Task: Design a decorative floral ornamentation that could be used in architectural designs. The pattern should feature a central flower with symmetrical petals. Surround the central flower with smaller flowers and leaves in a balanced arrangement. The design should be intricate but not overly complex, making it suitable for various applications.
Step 1025:
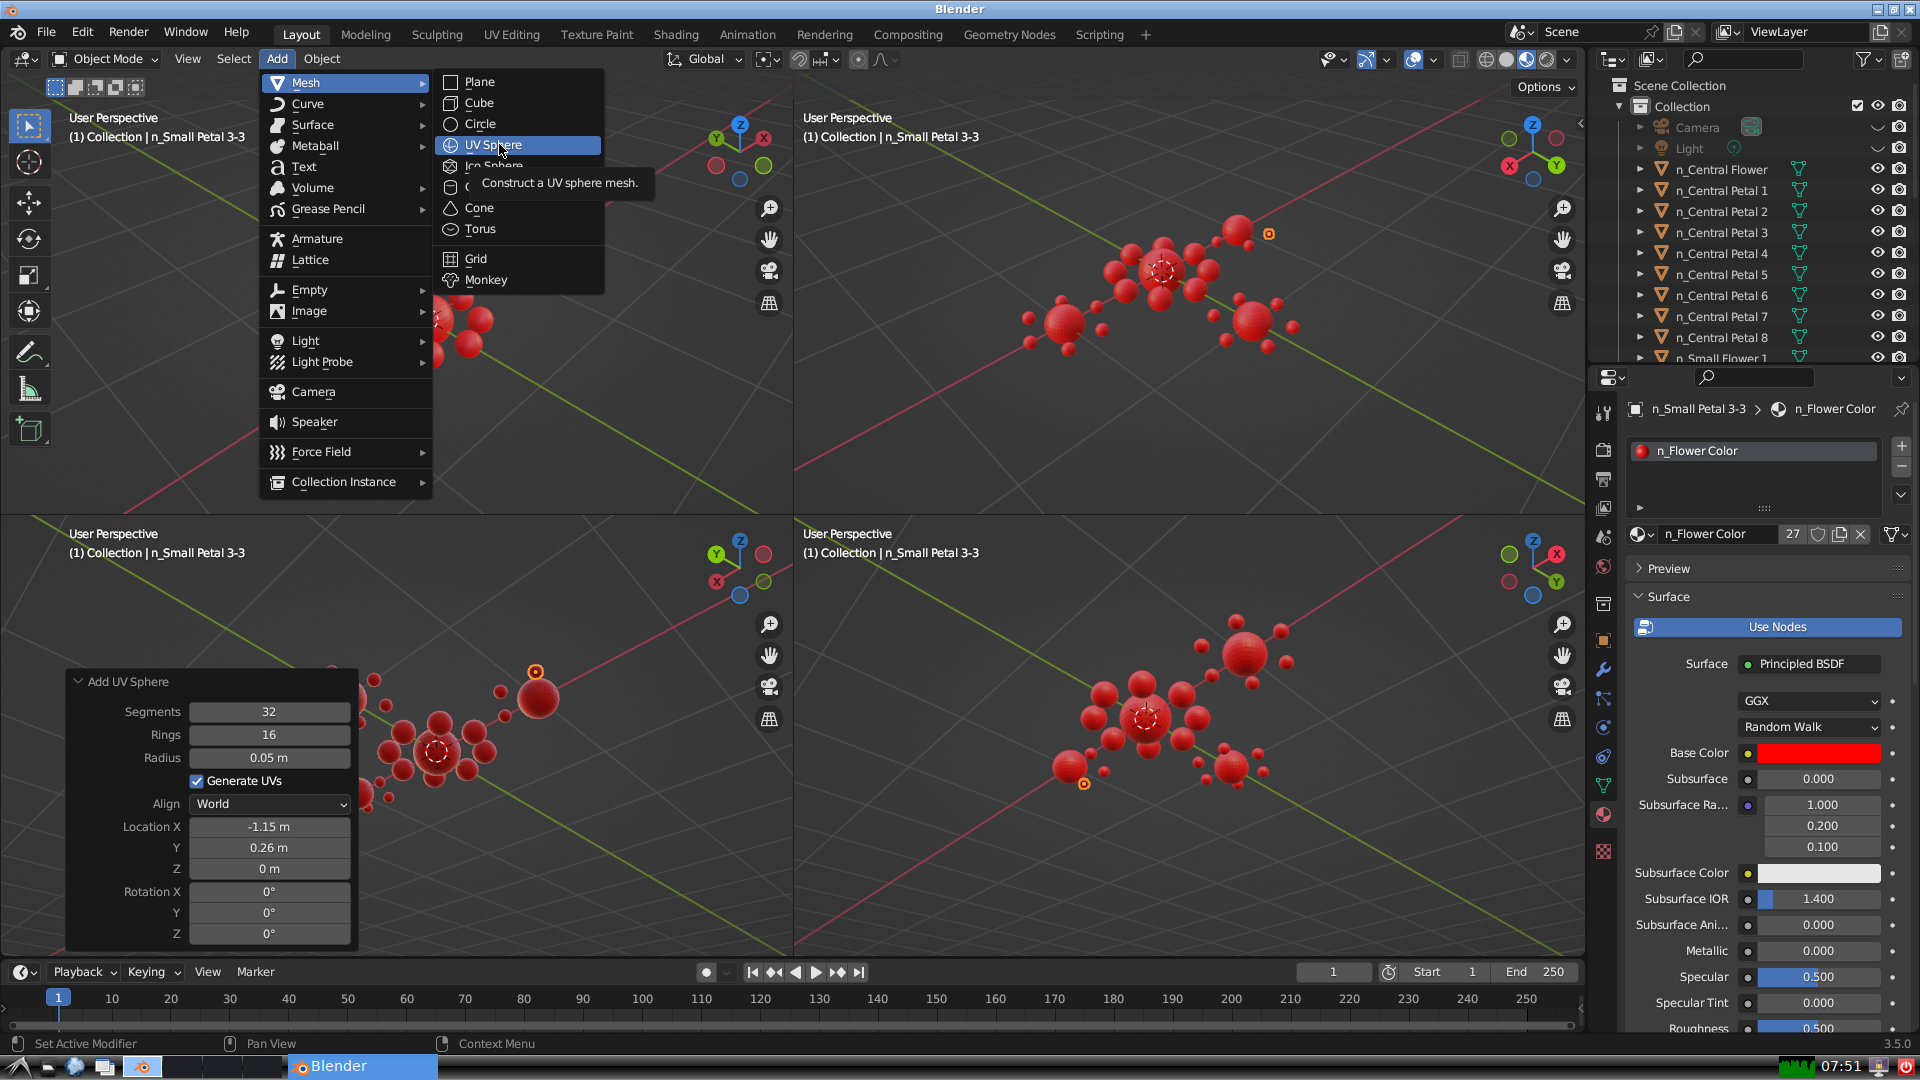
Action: click: no